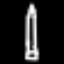
Label: pencil